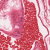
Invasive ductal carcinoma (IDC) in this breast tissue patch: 0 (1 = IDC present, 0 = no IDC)